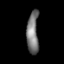
Tissue: lung
Cell type: Endothelial cells
Senescence score: 0.5775
Nuclear area (px): 494
Mean DAPI intensity: 118.97